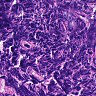
Metastatic tissue present: no